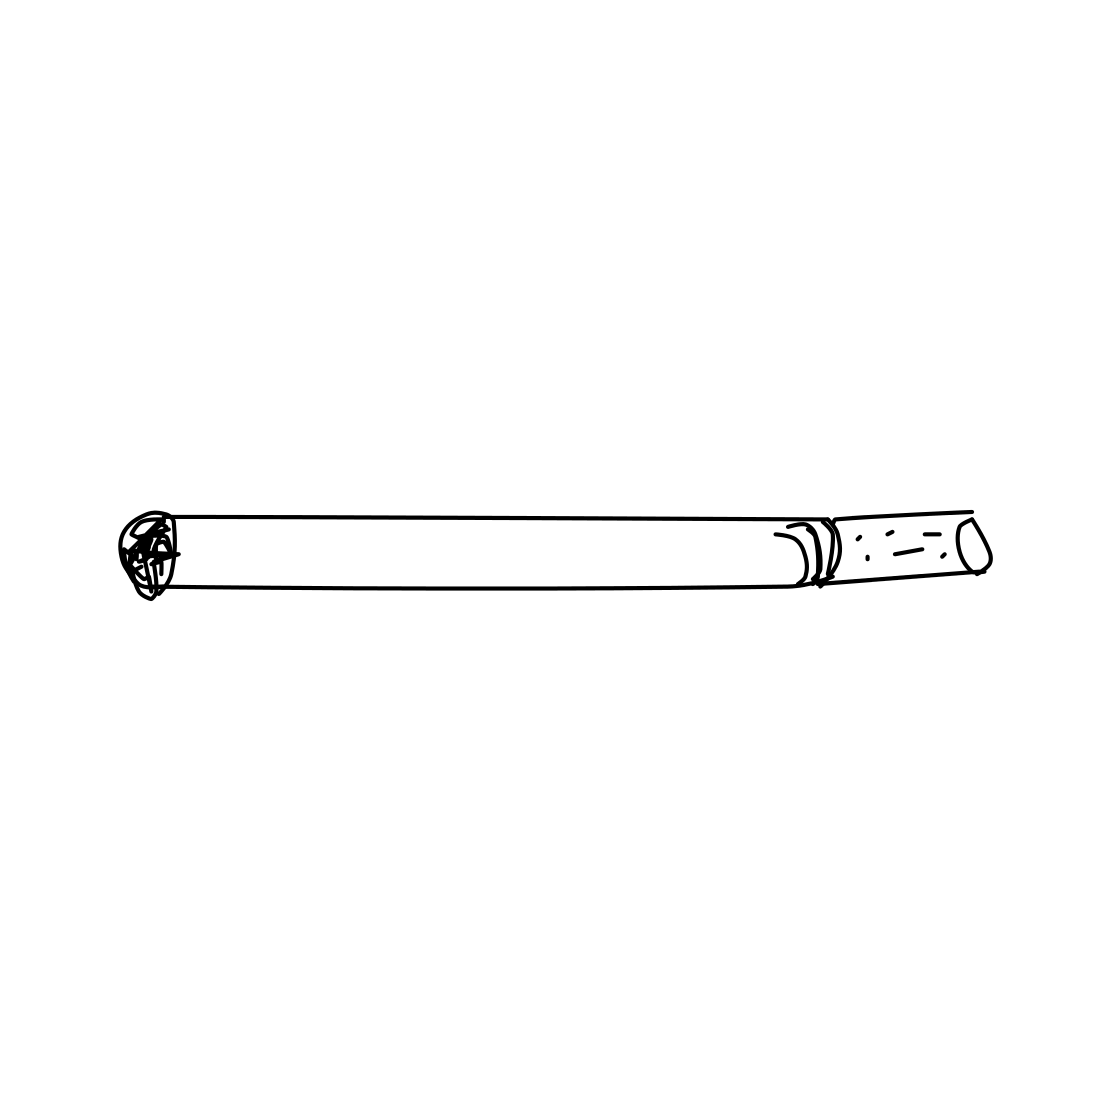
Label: cigarette